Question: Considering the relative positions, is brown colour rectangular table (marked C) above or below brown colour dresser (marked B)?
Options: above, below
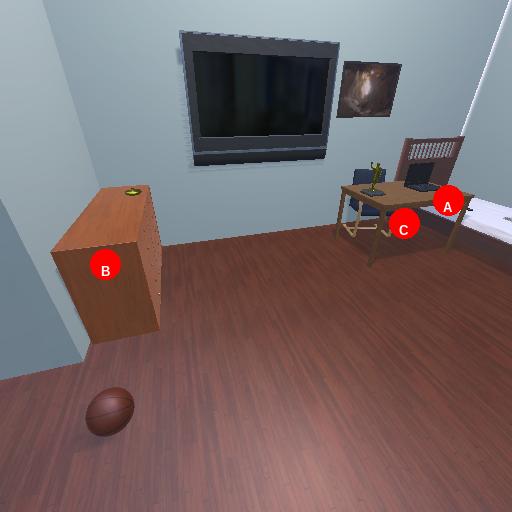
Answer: above